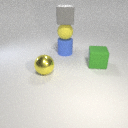
large blue rubber cylinder to the left of large green rubber cube